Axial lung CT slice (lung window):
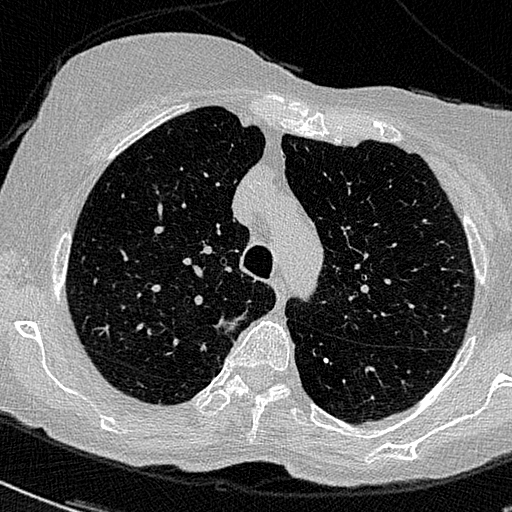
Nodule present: no